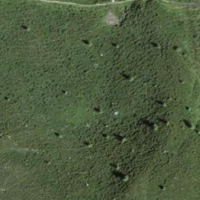
EUNIS habitat code: 26
Species observed at this site:
Campanula barbata